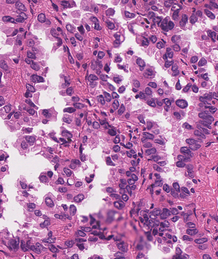
Tumor epithelial tissue: yes
Tumor-associated stroma tissue: yes
Normal tissue: no